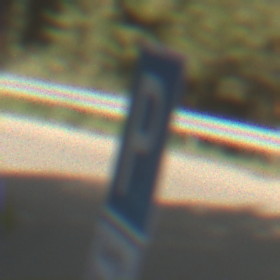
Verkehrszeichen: Parken
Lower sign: BesondereFahrzeugeUndTransportgueter11
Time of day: MorningAfternoon
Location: Outdoor (Nature)
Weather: Clear
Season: NotSpecified
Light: Natural